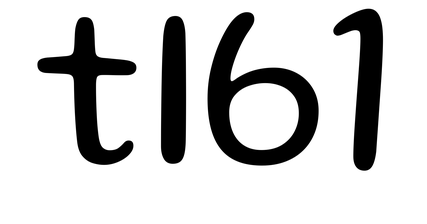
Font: Gluten_Light